Field crop: maize
Growth stage: 2
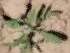
Species: atriplex